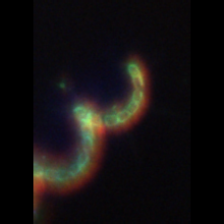
Taxon: Chaetoceros
Group: Diatoms